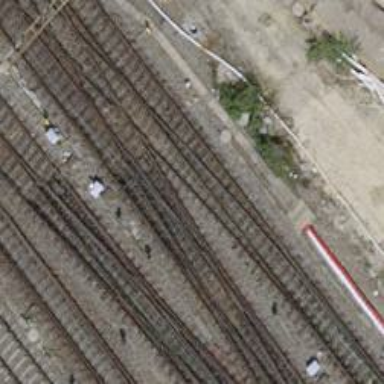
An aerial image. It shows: Single-track railway siding with electrified contact lines.